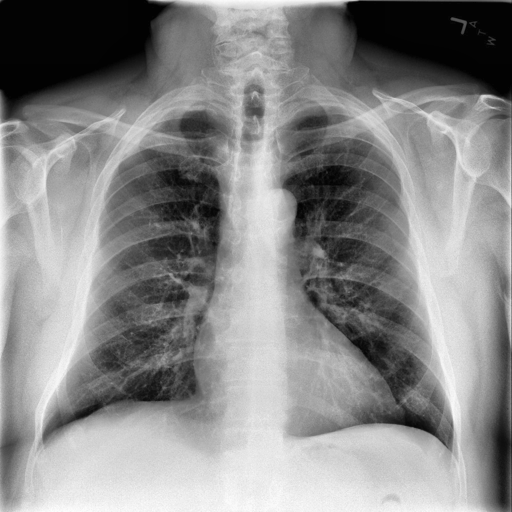
Finding: NORMAL